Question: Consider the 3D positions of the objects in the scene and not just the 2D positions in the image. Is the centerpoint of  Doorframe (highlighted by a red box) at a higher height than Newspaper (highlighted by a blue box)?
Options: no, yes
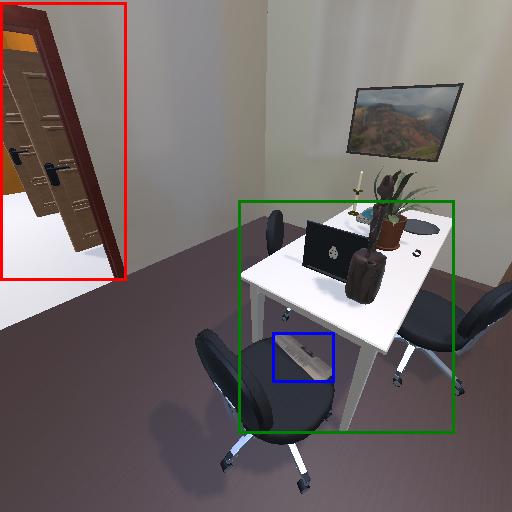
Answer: no